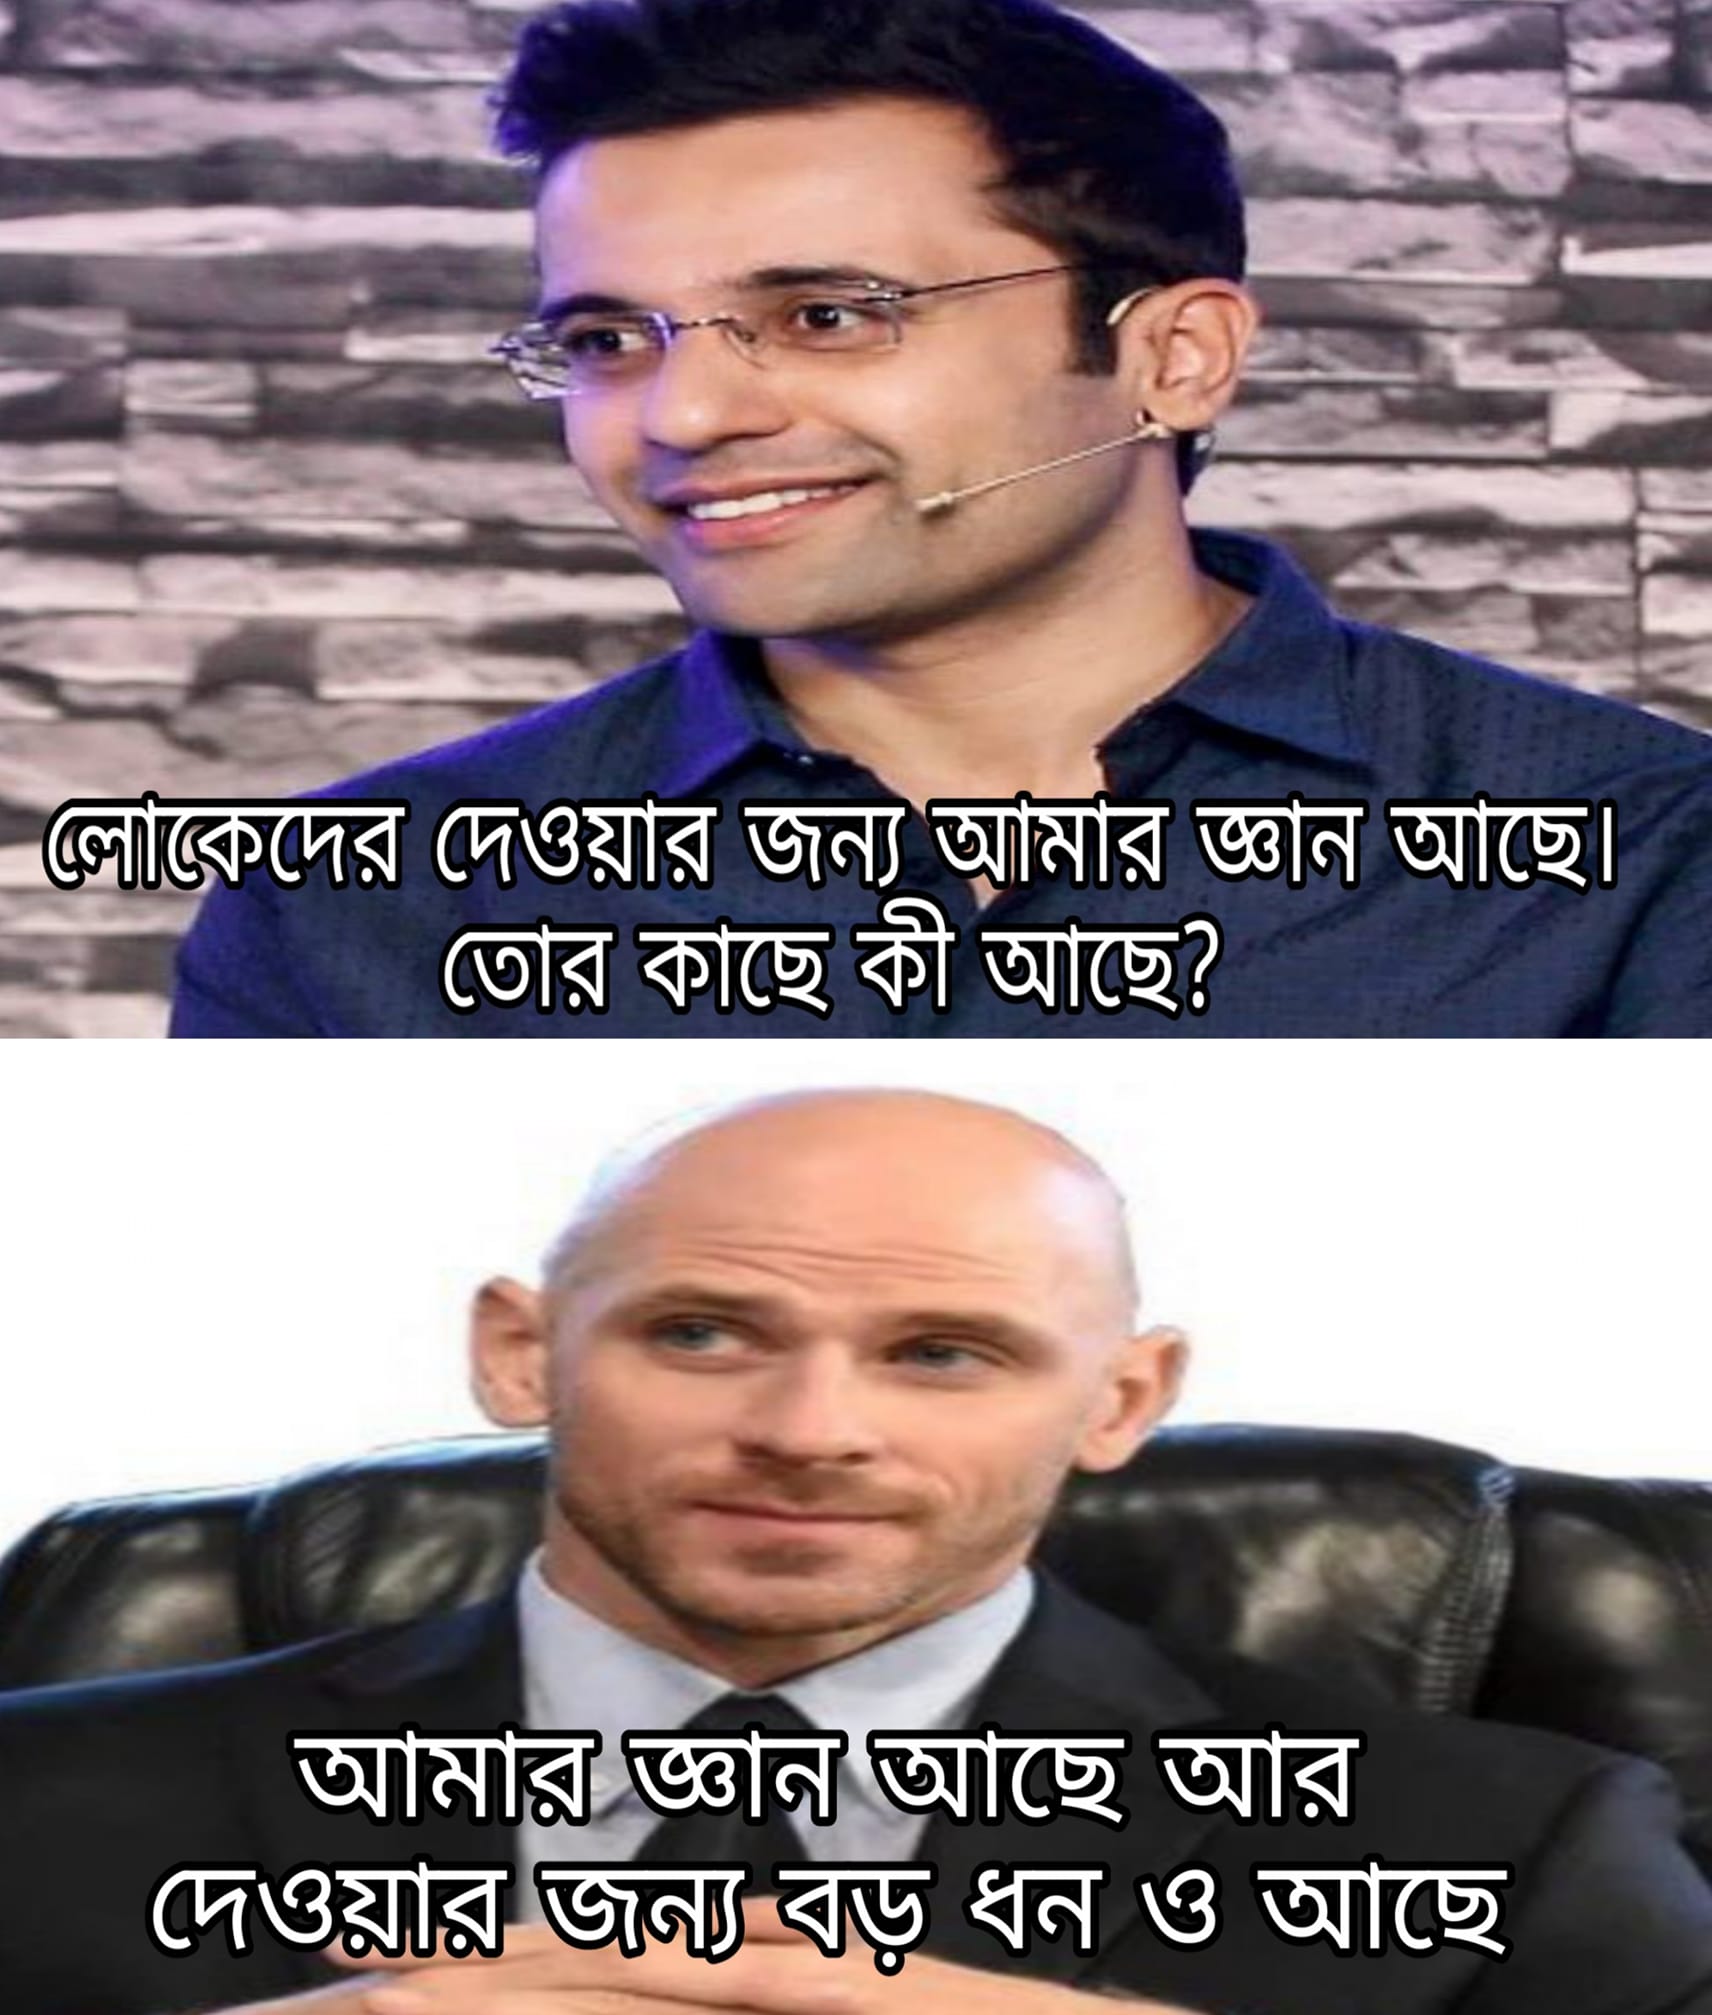
Caption:    লোকেদের দেওয়ার জন্য আমার জ্ঞান আছে ।  তোর কাছে কি আছে ?  আমার জ্ঞান আছে আর দেওয়ার জন্য বড় ধন ও আছে
Label: non-hate